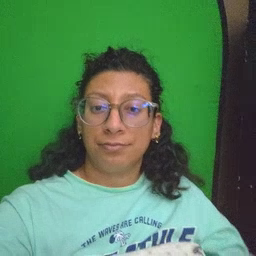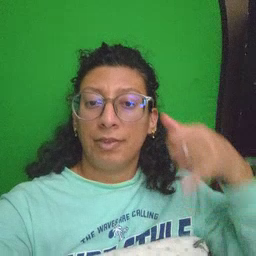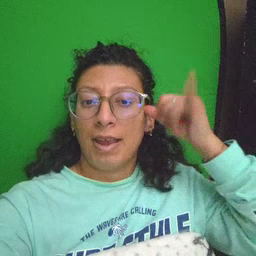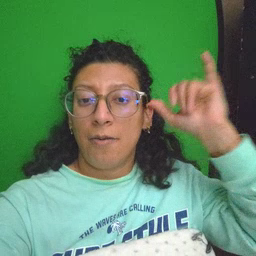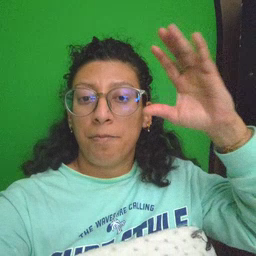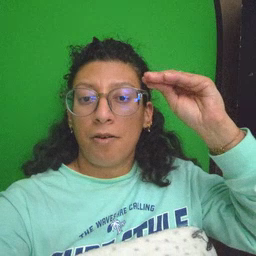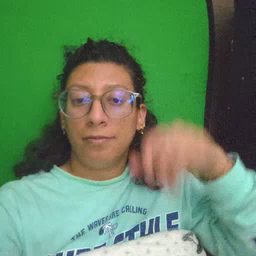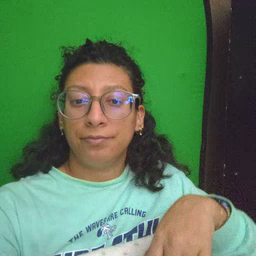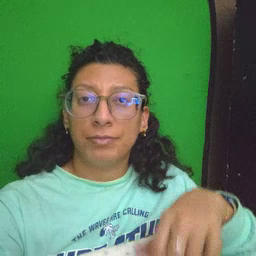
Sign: cowboy